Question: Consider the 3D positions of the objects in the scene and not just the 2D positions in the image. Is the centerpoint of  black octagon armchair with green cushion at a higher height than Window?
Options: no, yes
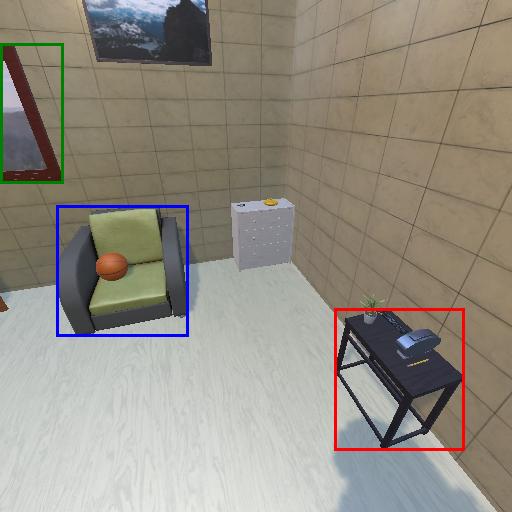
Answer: no